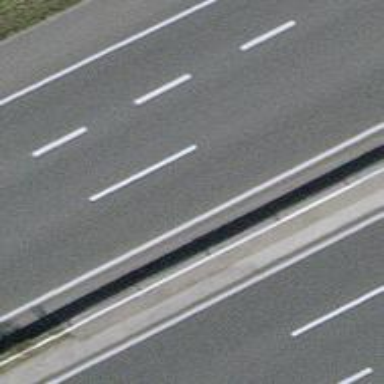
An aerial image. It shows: View of motorway.